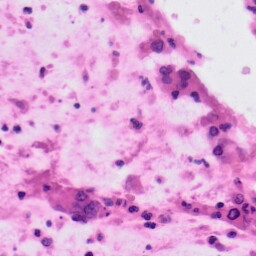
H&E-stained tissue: Colon